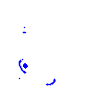
Particle: kaon